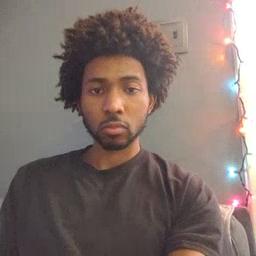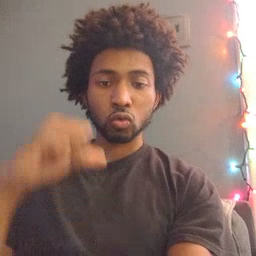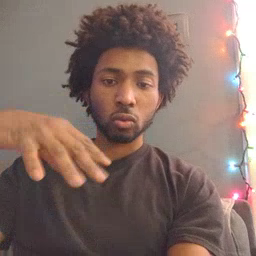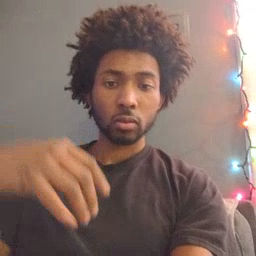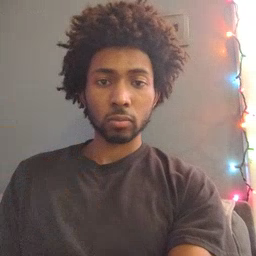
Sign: drop